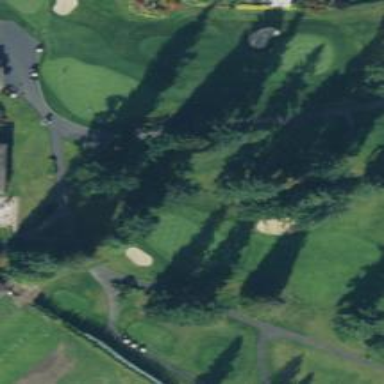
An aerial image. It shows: Golf hole.